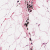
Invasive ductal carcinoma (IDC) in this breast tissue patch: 0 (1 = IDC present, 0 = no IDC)